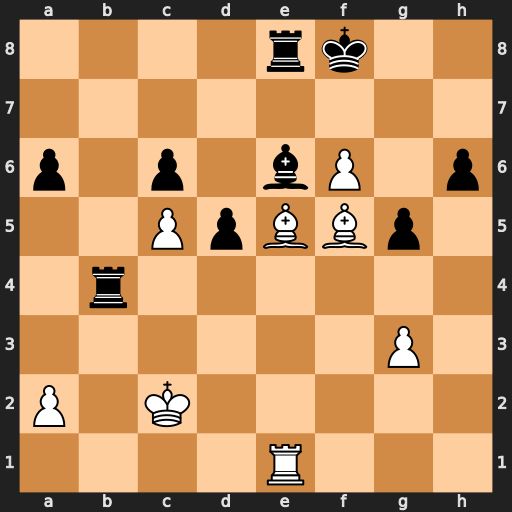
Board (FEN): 4rk2/8/p1p1bP1p/2PpBBp1/1r6/6P1/P1K5/4R3
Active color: w
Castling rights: -
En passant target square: -
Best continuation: Bg6 Bf5+ Bxf5